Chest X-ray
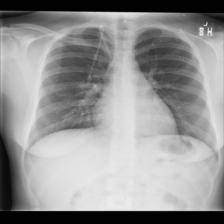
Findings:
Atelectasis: negative
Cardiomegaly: negative
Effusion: negative
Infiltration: negative
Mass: negative
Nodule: negative
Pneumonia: negative
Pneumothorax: negative
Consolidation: negative
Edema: negative
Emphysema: negative
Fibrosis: negative
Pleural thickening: negative
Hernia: negative